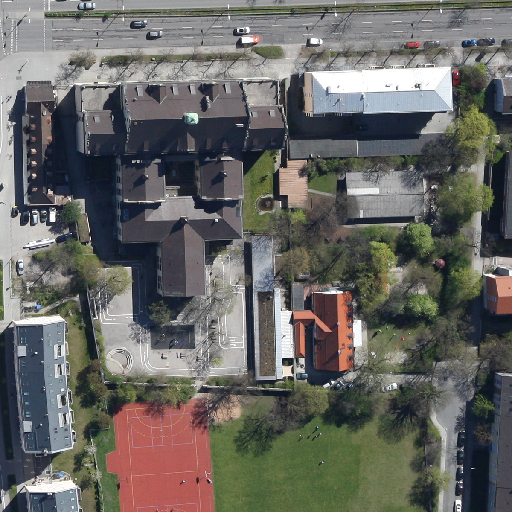
Referring expression: bikeway along with tree